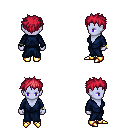
a pixel art fantasy rpg character, female body template, dark elf, purple skin, blue robe, red pants, ruby red bedhead hairstyle, bracelets, gold boots, four views (front, back, left, right), 2x2 character sprite sheet, small pixel art, hard edges, no anti-aliasing